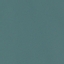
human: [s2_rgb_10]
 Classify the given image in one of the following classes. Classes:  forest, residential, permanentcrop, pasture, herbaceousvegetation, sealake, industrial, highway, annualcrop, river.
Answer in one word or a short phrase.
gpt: SeaLake